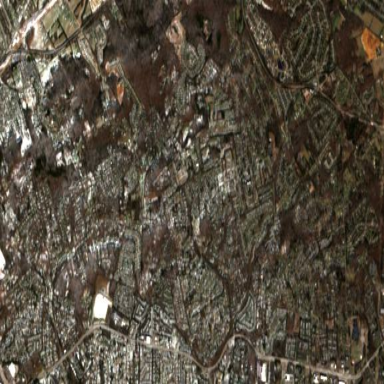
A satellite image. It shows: Suburban residential area.